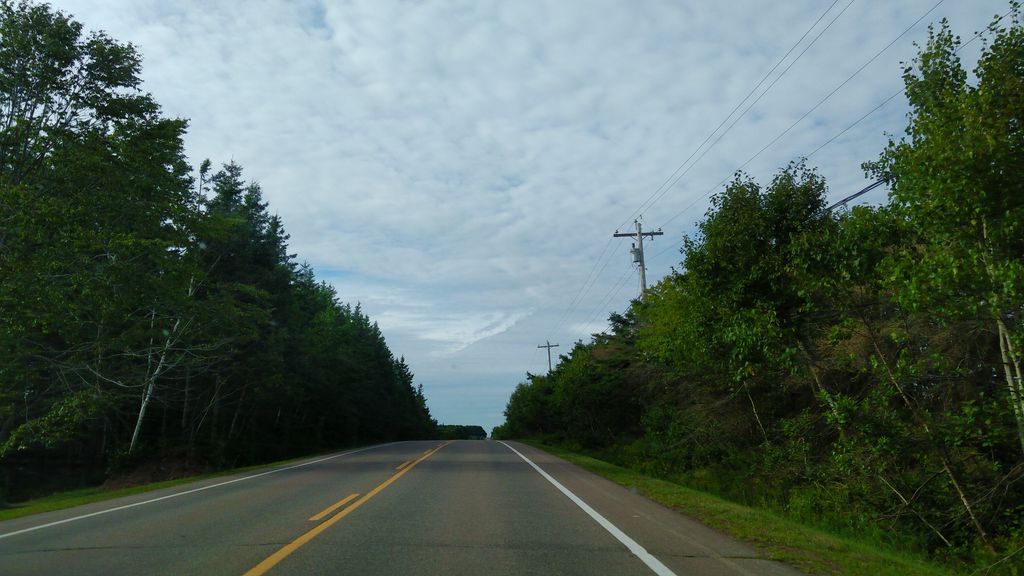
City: charlottetown